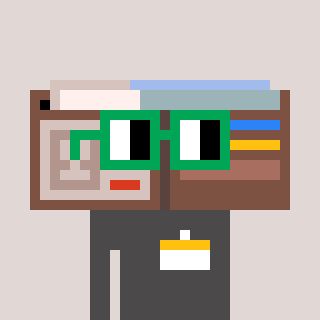
a pixel art character with square green glasses, a wallet-shaped head and a grayscale-colored body on a warm background